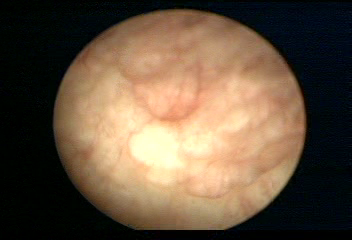
Modality: WLC
Class: Normal mucosa
Bladder cancer association: No